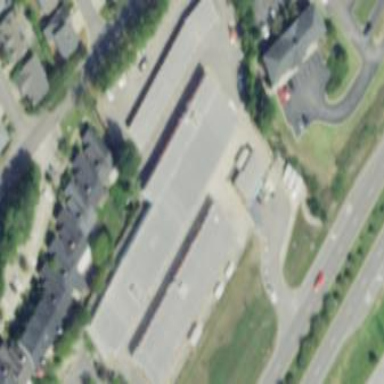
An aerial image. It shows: Building used for storage rental.